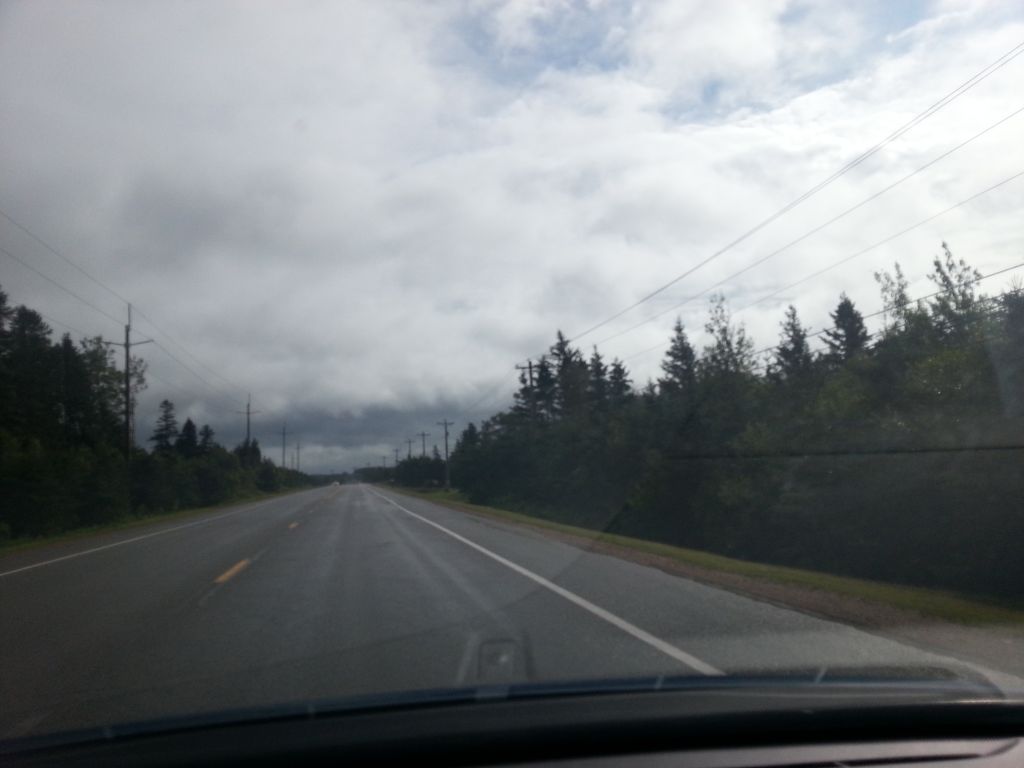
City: charlottetown